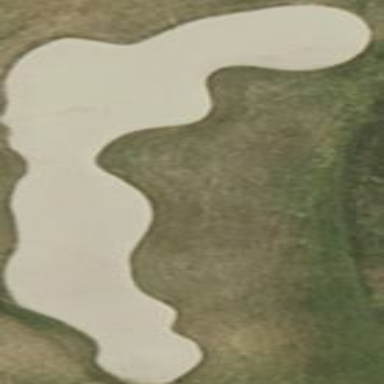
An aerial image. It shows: Bunker on golf course.